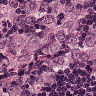
Metastatic tissue present: yes